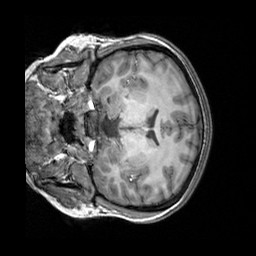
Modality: T1w
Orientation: coronal
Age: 19
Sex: female
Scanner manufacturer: siemens
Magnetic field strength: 3 T
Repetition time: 2.3 s
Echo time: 0.00303 s